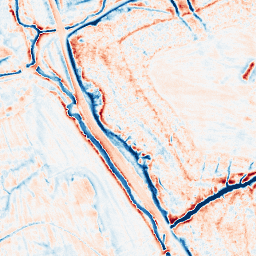
Category: edge_preserving
Decomposition family: anisotropic_diffusion
Decomposition parameters: iterations: 50
kappa: 30
gamma: 0.1
Upsampling method: sinc_blackman
Upsampling parameters: scale: 4
kernel_size: 16
Upsampling scale: 4